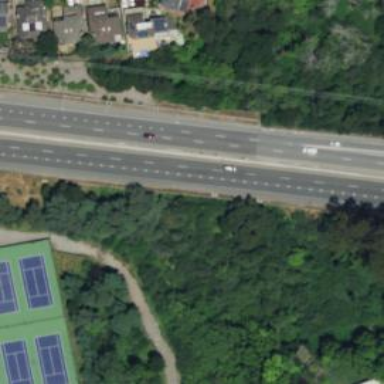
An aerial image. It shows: Asphalt motorway.